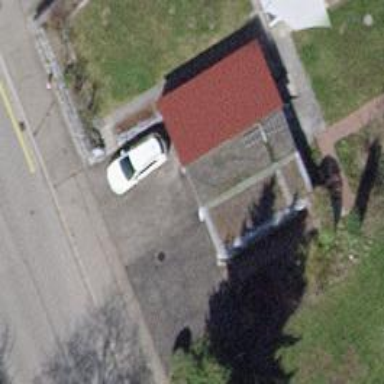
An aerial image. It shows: Garage.